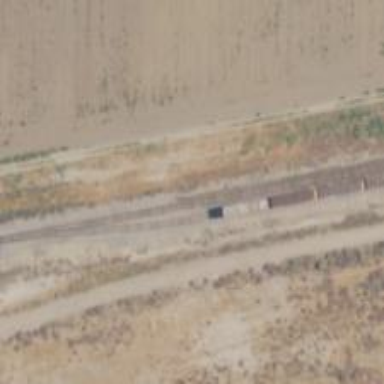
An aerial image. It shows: Railway siding for service.